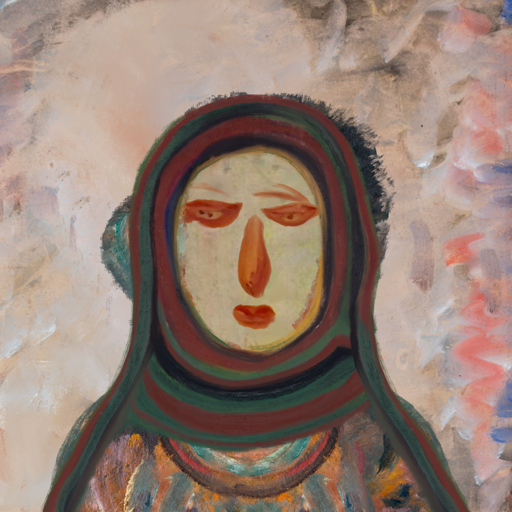
Background: Roy_Bahadur, Head And Neck Front: Hill_Girl, Face Front: Pious_Lady, Bust: Boggyland, Hair Front: Boggyland, Head Accessory: After_Raid_Scarf, Second Necklace: Blank, Necklace: Blank, Baby: Blank